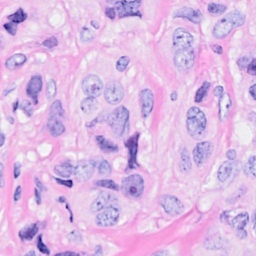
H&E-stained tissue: Breast